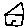
Label: house